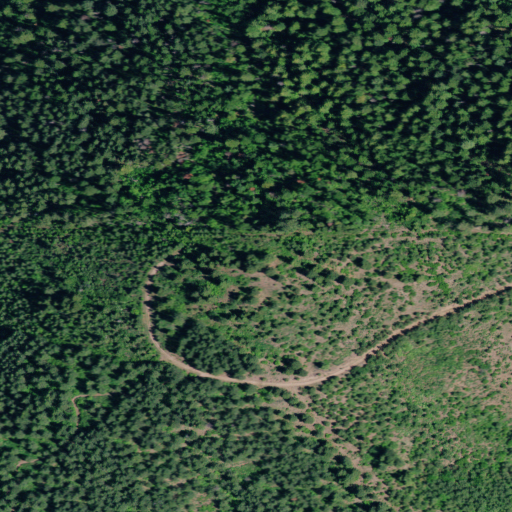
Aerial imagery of mountain in Idaho named Mount Margaret containing evergreen forest, shrub, and grassland